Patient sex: M
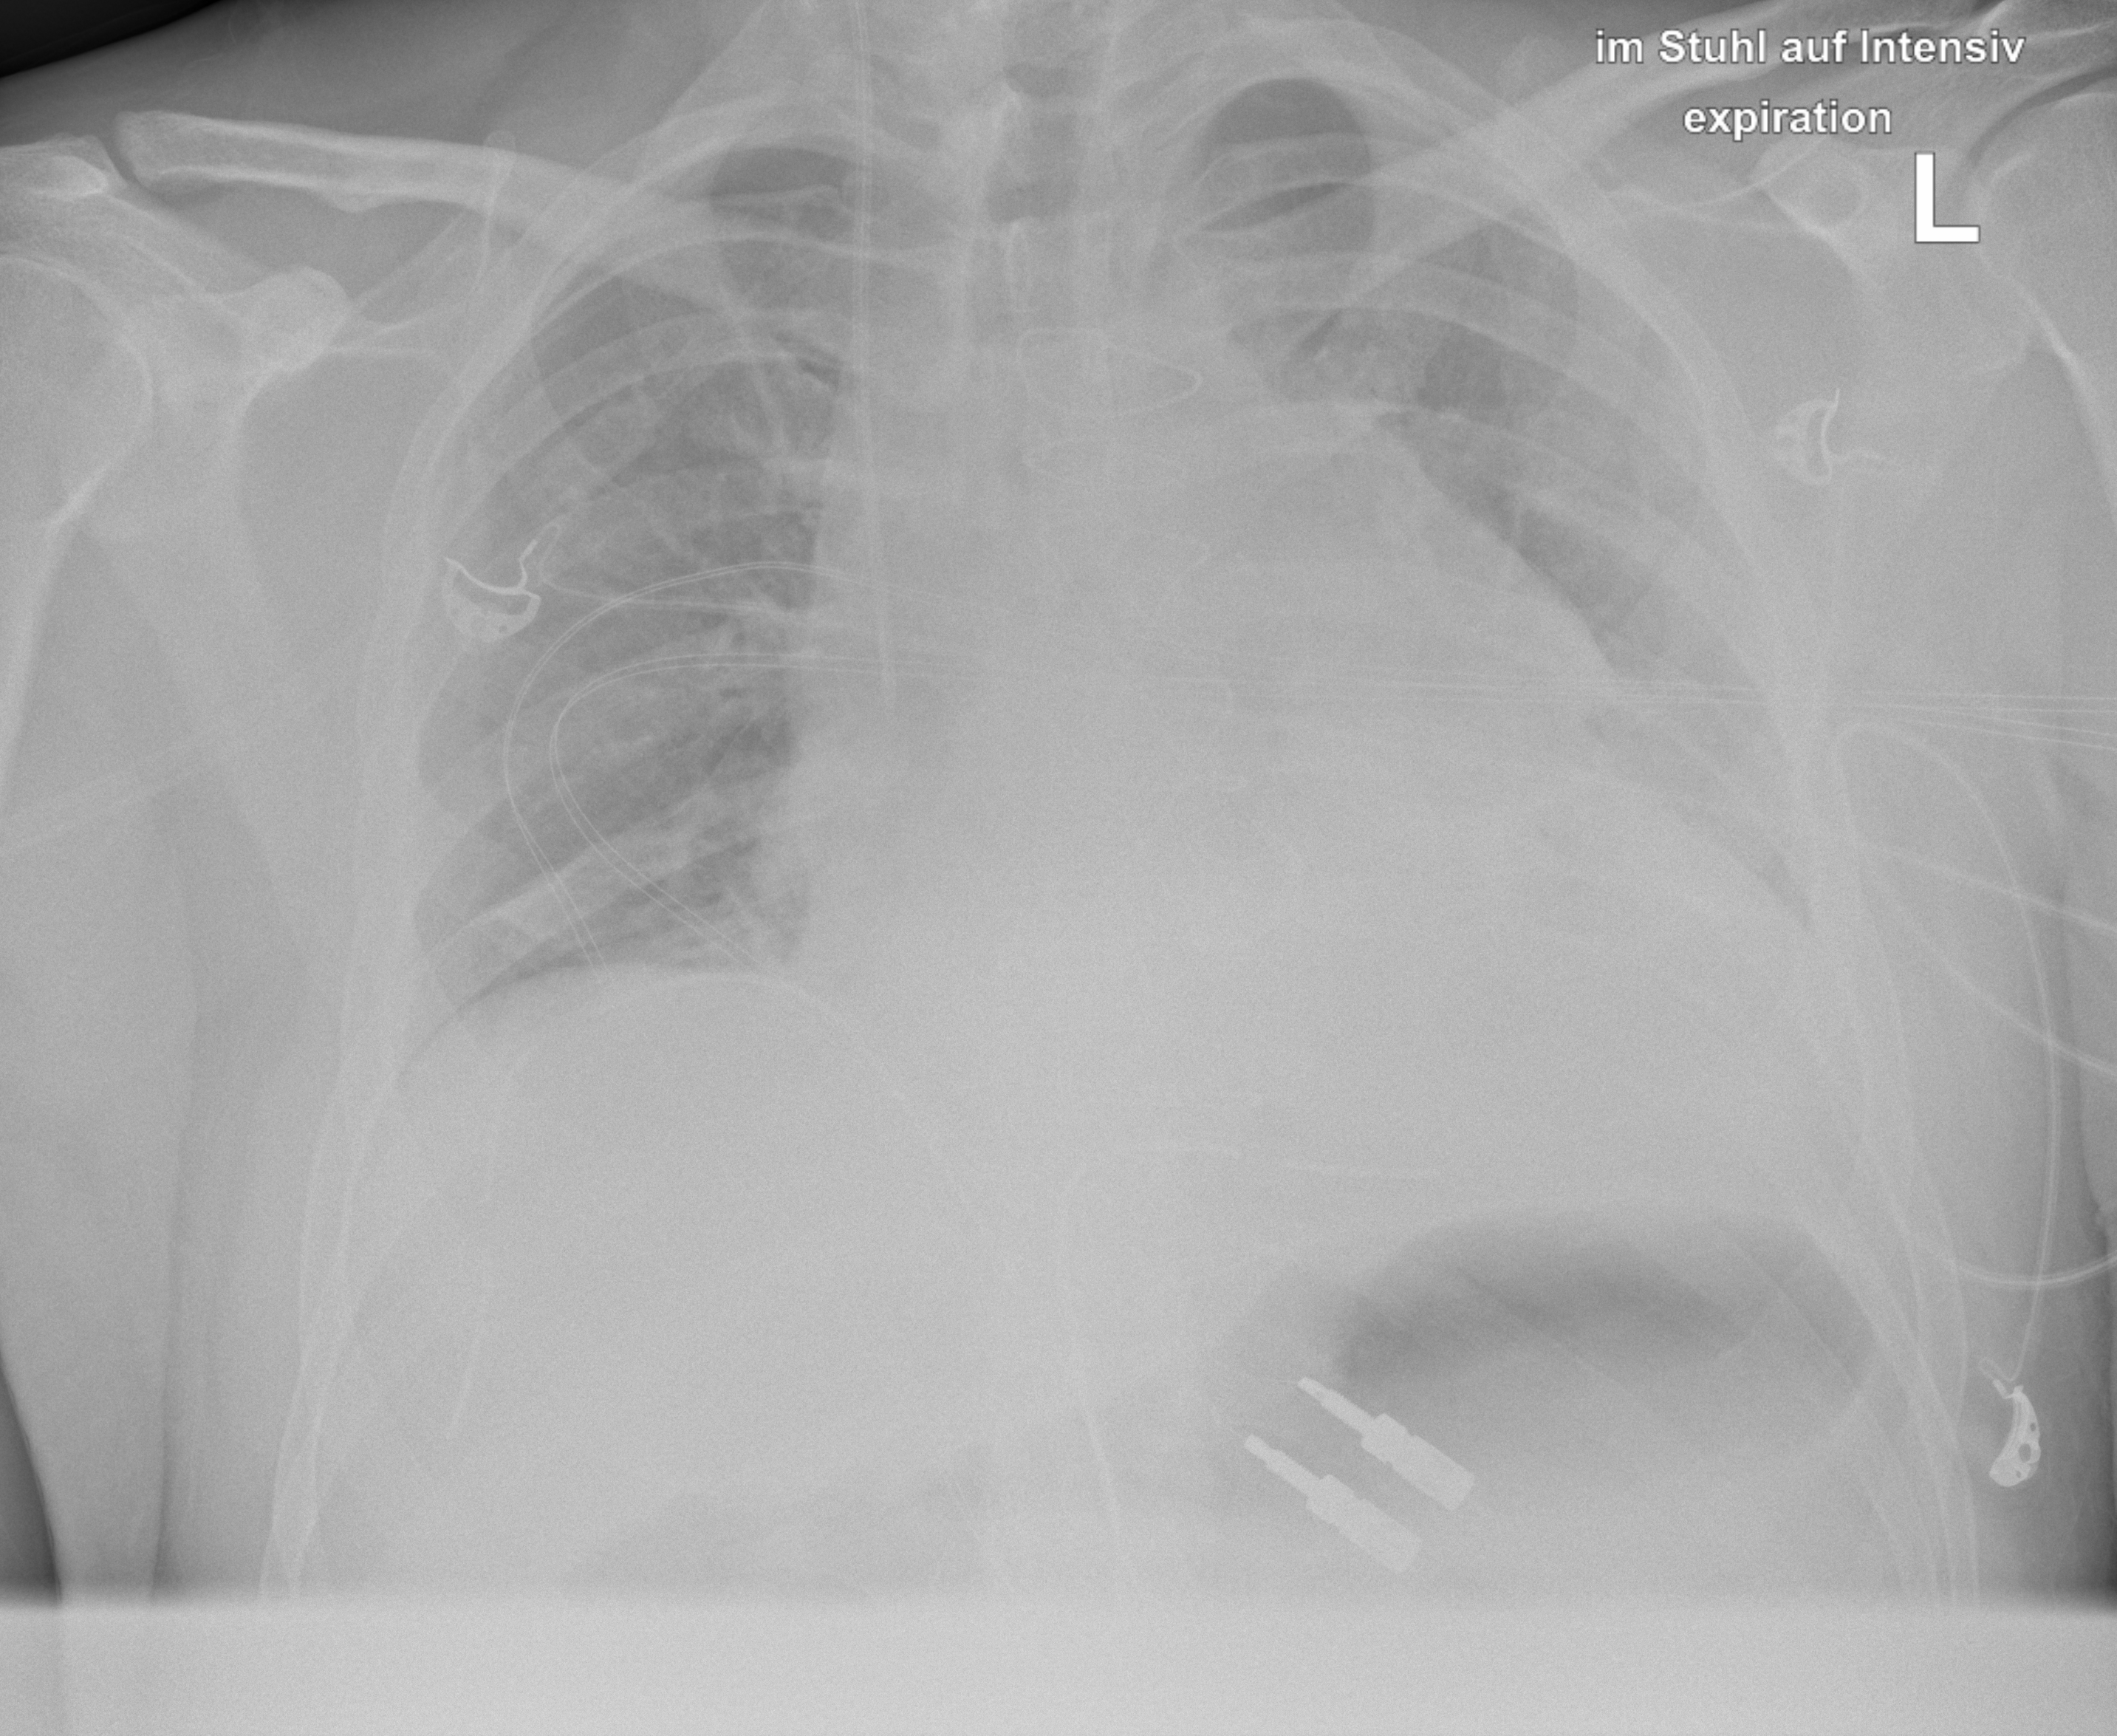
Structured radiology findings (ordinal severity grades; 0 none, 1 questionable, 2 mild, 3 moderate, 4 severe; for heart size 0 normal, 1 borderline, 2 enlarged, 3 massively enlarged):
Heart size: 2
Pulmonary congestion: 2
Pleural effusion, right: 0
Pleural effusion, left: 2
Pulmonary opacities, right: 0
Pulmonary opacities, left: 0
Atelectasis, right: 0
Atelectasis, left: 0